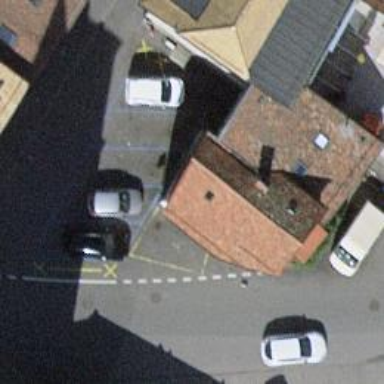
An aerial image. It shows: Parking space designated for disabled individuals.